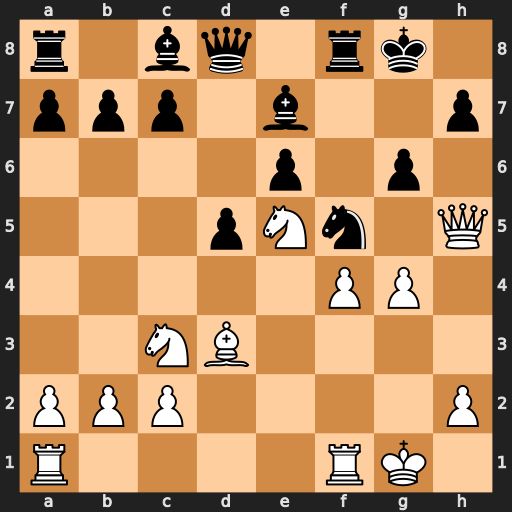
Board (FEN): r1bq1rk1/ppp1b2p/4p1p1/3pNn1Q/5PP1/2NB4/PPP4P/R4RK1
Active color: w
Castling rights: -
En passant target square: -
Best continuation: Nxg6 hxg6 Qxg6+ Kh8 Qh5+ Kg7 gxf5